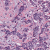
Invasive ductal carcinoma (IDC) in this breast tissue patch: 1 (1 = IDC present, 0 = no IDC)